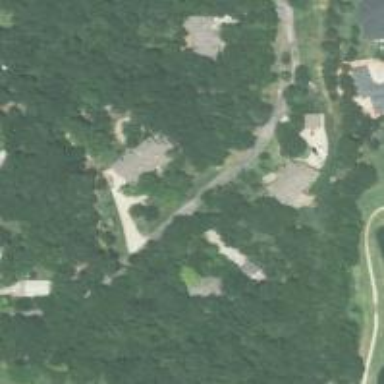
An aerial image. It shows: Residential road.